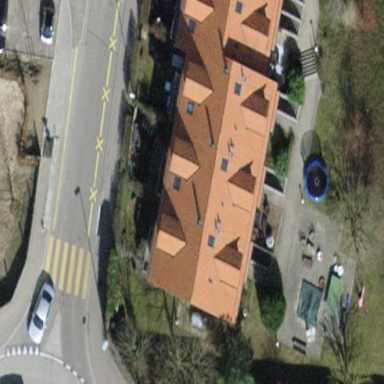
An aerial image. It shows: Terrace building with tile roof.